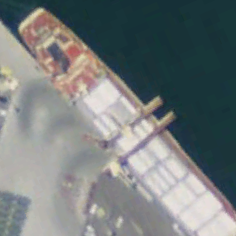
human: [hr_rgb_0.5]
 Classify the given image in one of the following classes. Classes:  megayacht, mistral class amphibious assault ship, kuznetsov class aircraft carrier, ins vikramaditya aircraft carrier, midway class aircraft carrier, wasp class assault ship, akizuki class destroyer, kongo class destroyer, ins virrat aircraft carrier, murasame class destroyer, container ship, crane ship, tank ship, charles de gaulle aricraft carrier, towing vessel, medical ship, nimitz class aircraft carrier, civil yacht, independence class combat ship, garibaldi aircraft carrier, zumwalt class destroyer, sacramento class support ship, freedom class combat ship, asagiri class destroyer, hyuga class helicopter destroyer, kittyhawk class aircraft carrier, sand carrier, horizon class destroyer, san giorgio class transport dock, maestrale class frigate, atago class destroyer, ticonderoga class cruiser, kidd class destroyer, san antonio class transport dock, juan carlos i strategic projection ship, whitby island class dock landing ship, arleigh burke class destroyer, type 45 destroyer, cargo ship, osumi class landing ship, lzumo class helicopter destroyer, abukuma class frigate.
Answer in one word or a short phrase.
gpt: Cargo ship